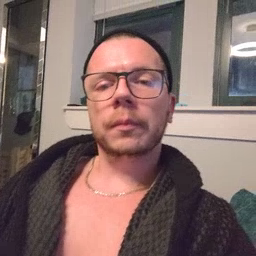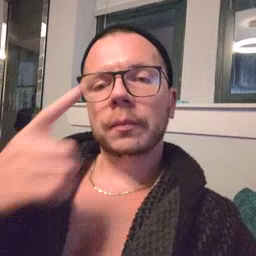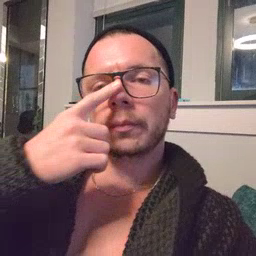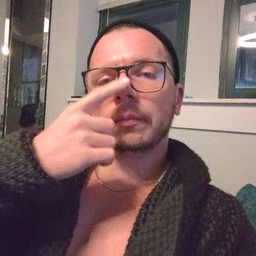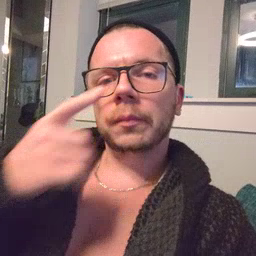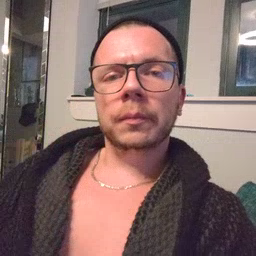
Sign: nose